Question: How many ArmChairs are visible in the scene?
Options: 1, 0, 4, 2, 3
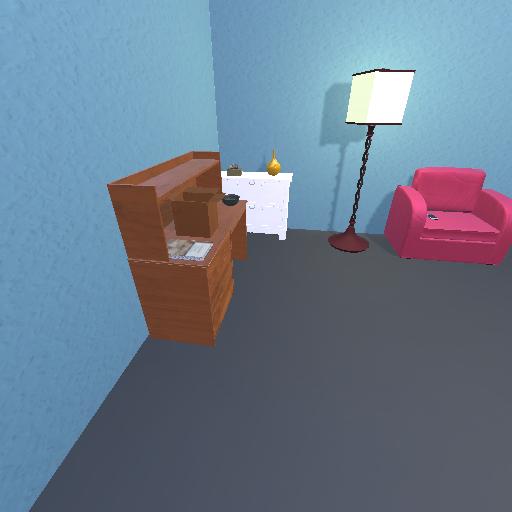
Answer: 1